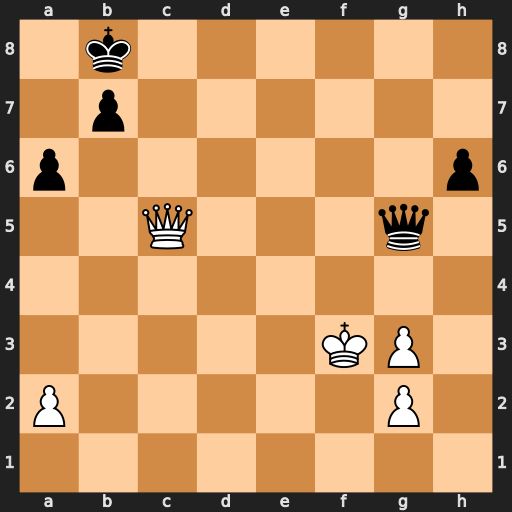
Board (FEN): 1k6/1p6/p6p/2Q3q1/8/5KP1/P5P1/8
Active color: w
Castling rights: -
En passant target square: -
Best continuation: Qxg5 hxg5 Kg4 a5 Kxg5